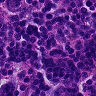
Metastatic tissue present: no